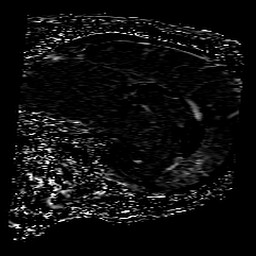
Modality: SWI
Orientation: sagittal
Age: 43
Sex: male
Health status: ill
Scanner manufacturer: philips
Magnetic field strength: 3 T
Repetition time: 0.031 s